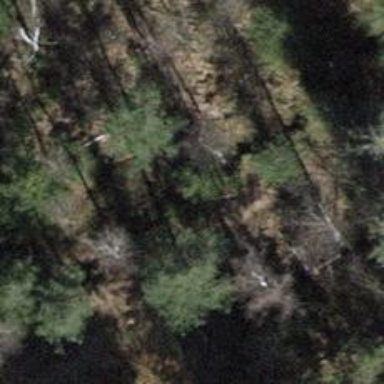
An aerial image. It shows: Brown bench.